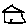
Label: house